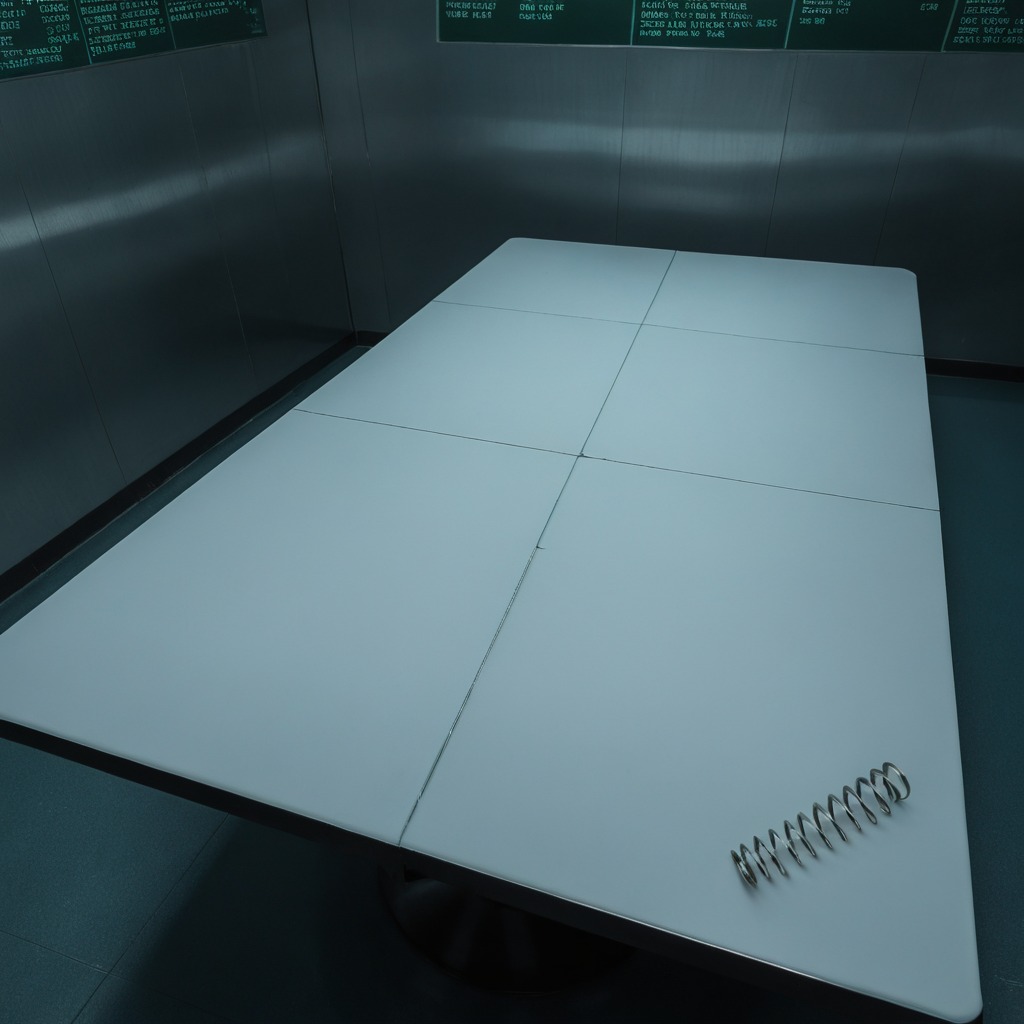
A coiled metal spring is lying on a clean empty table in a railway signal maintenance room lit by harsh overhead fluorescents.